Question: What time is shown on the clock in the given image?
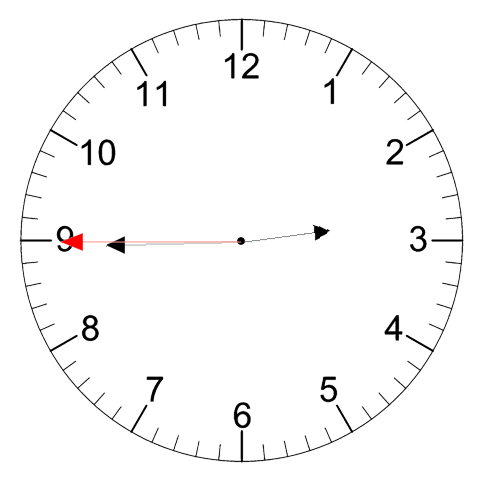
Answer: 02:44:45